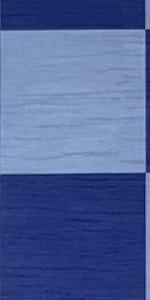
Label: Empty